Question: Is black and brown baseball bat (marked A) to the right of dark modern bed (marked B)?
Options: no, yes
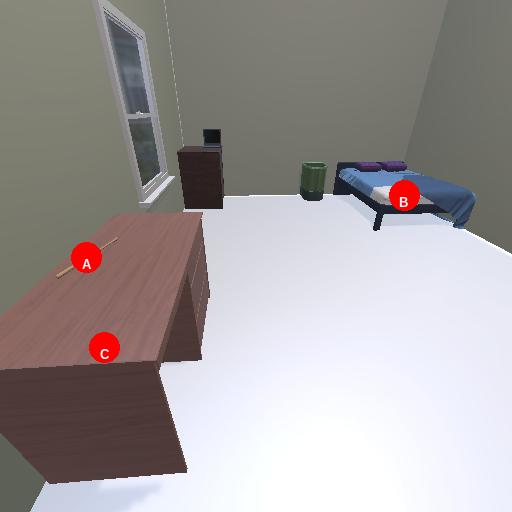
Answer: no